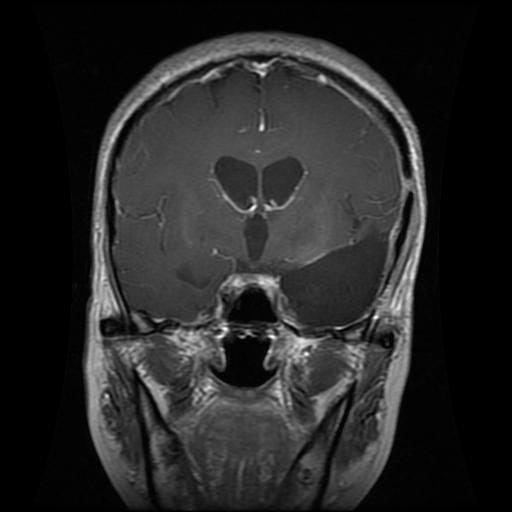
Label: glioma